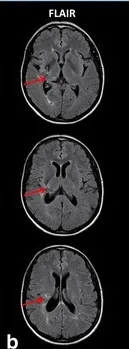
The red arrows show the posterior thalamic involvement (b).
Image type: radiology (mri)